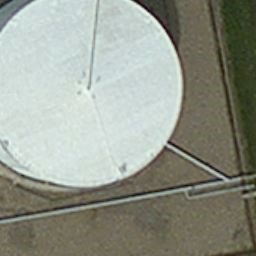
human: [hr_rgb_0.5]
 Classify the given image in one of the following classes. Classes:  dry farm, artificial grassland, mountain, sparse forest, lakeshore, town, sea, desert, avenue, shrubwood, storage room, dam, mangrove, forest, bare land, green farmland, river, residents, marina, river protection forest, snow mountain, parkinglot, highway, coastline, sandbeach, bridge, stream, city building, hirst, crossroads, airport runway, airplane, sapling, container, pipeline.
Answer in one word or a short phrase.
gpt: storage room